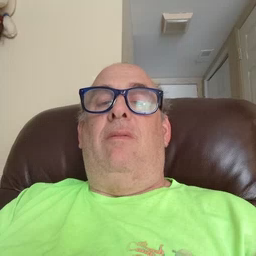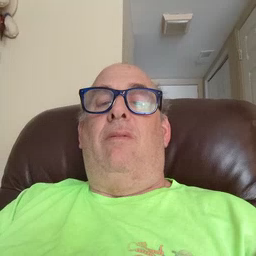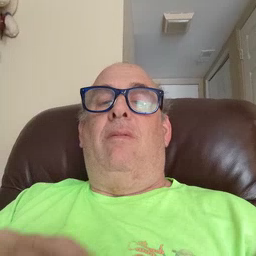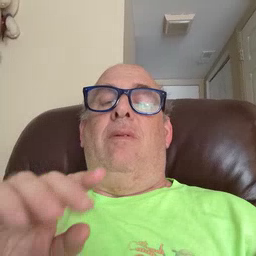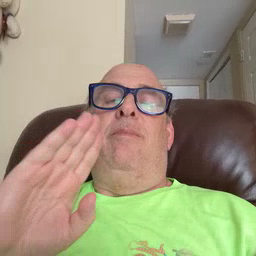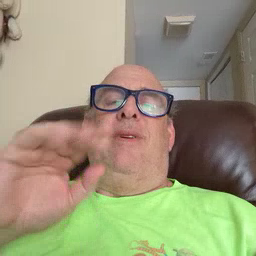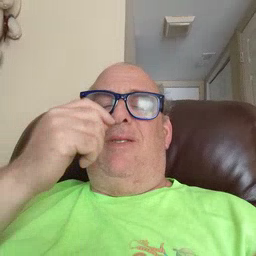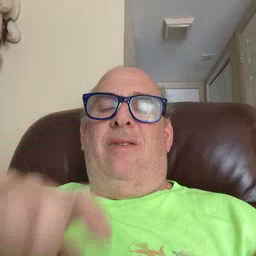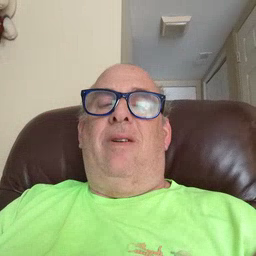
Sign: bee